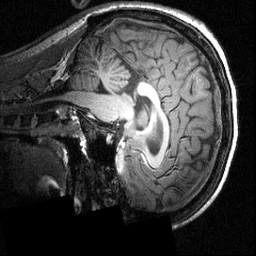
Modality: T1w
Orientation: sagittal
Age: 21
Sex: male
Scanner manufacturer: siemens
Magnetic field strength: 3.951 T
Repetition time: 1.5 s
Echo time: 0.00335 s